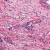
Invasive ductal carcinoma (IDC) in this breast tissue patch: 1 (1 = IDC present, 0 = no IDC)